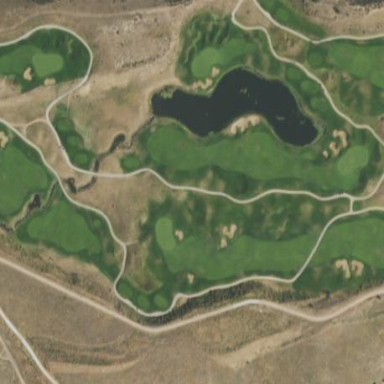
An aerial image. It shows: Rough area on grassy golf course.